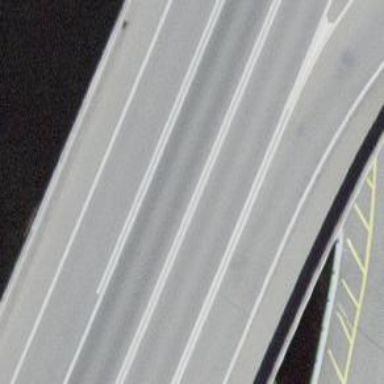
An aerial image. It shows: Trunk highway bridge with asphalt surface.